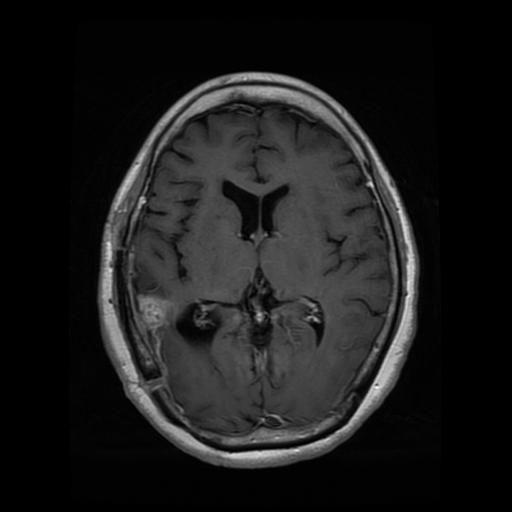
Label: glioma